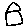
Label: house